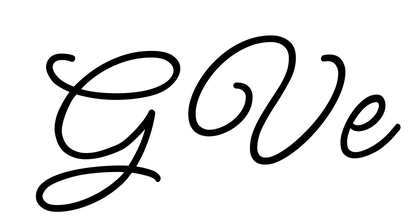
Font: MeowScript-Regular